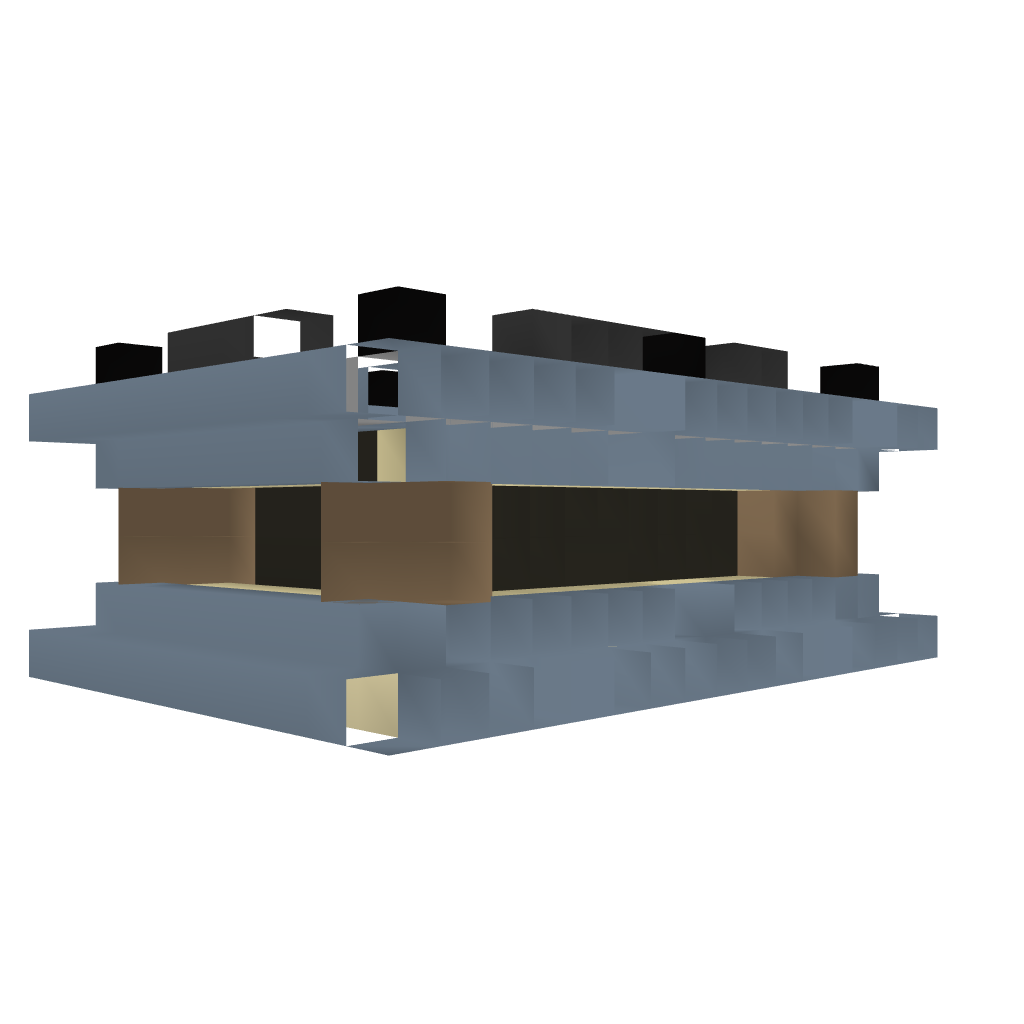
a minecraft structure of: Nature Shrine